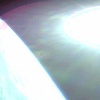
Label: sunburn